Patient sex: F
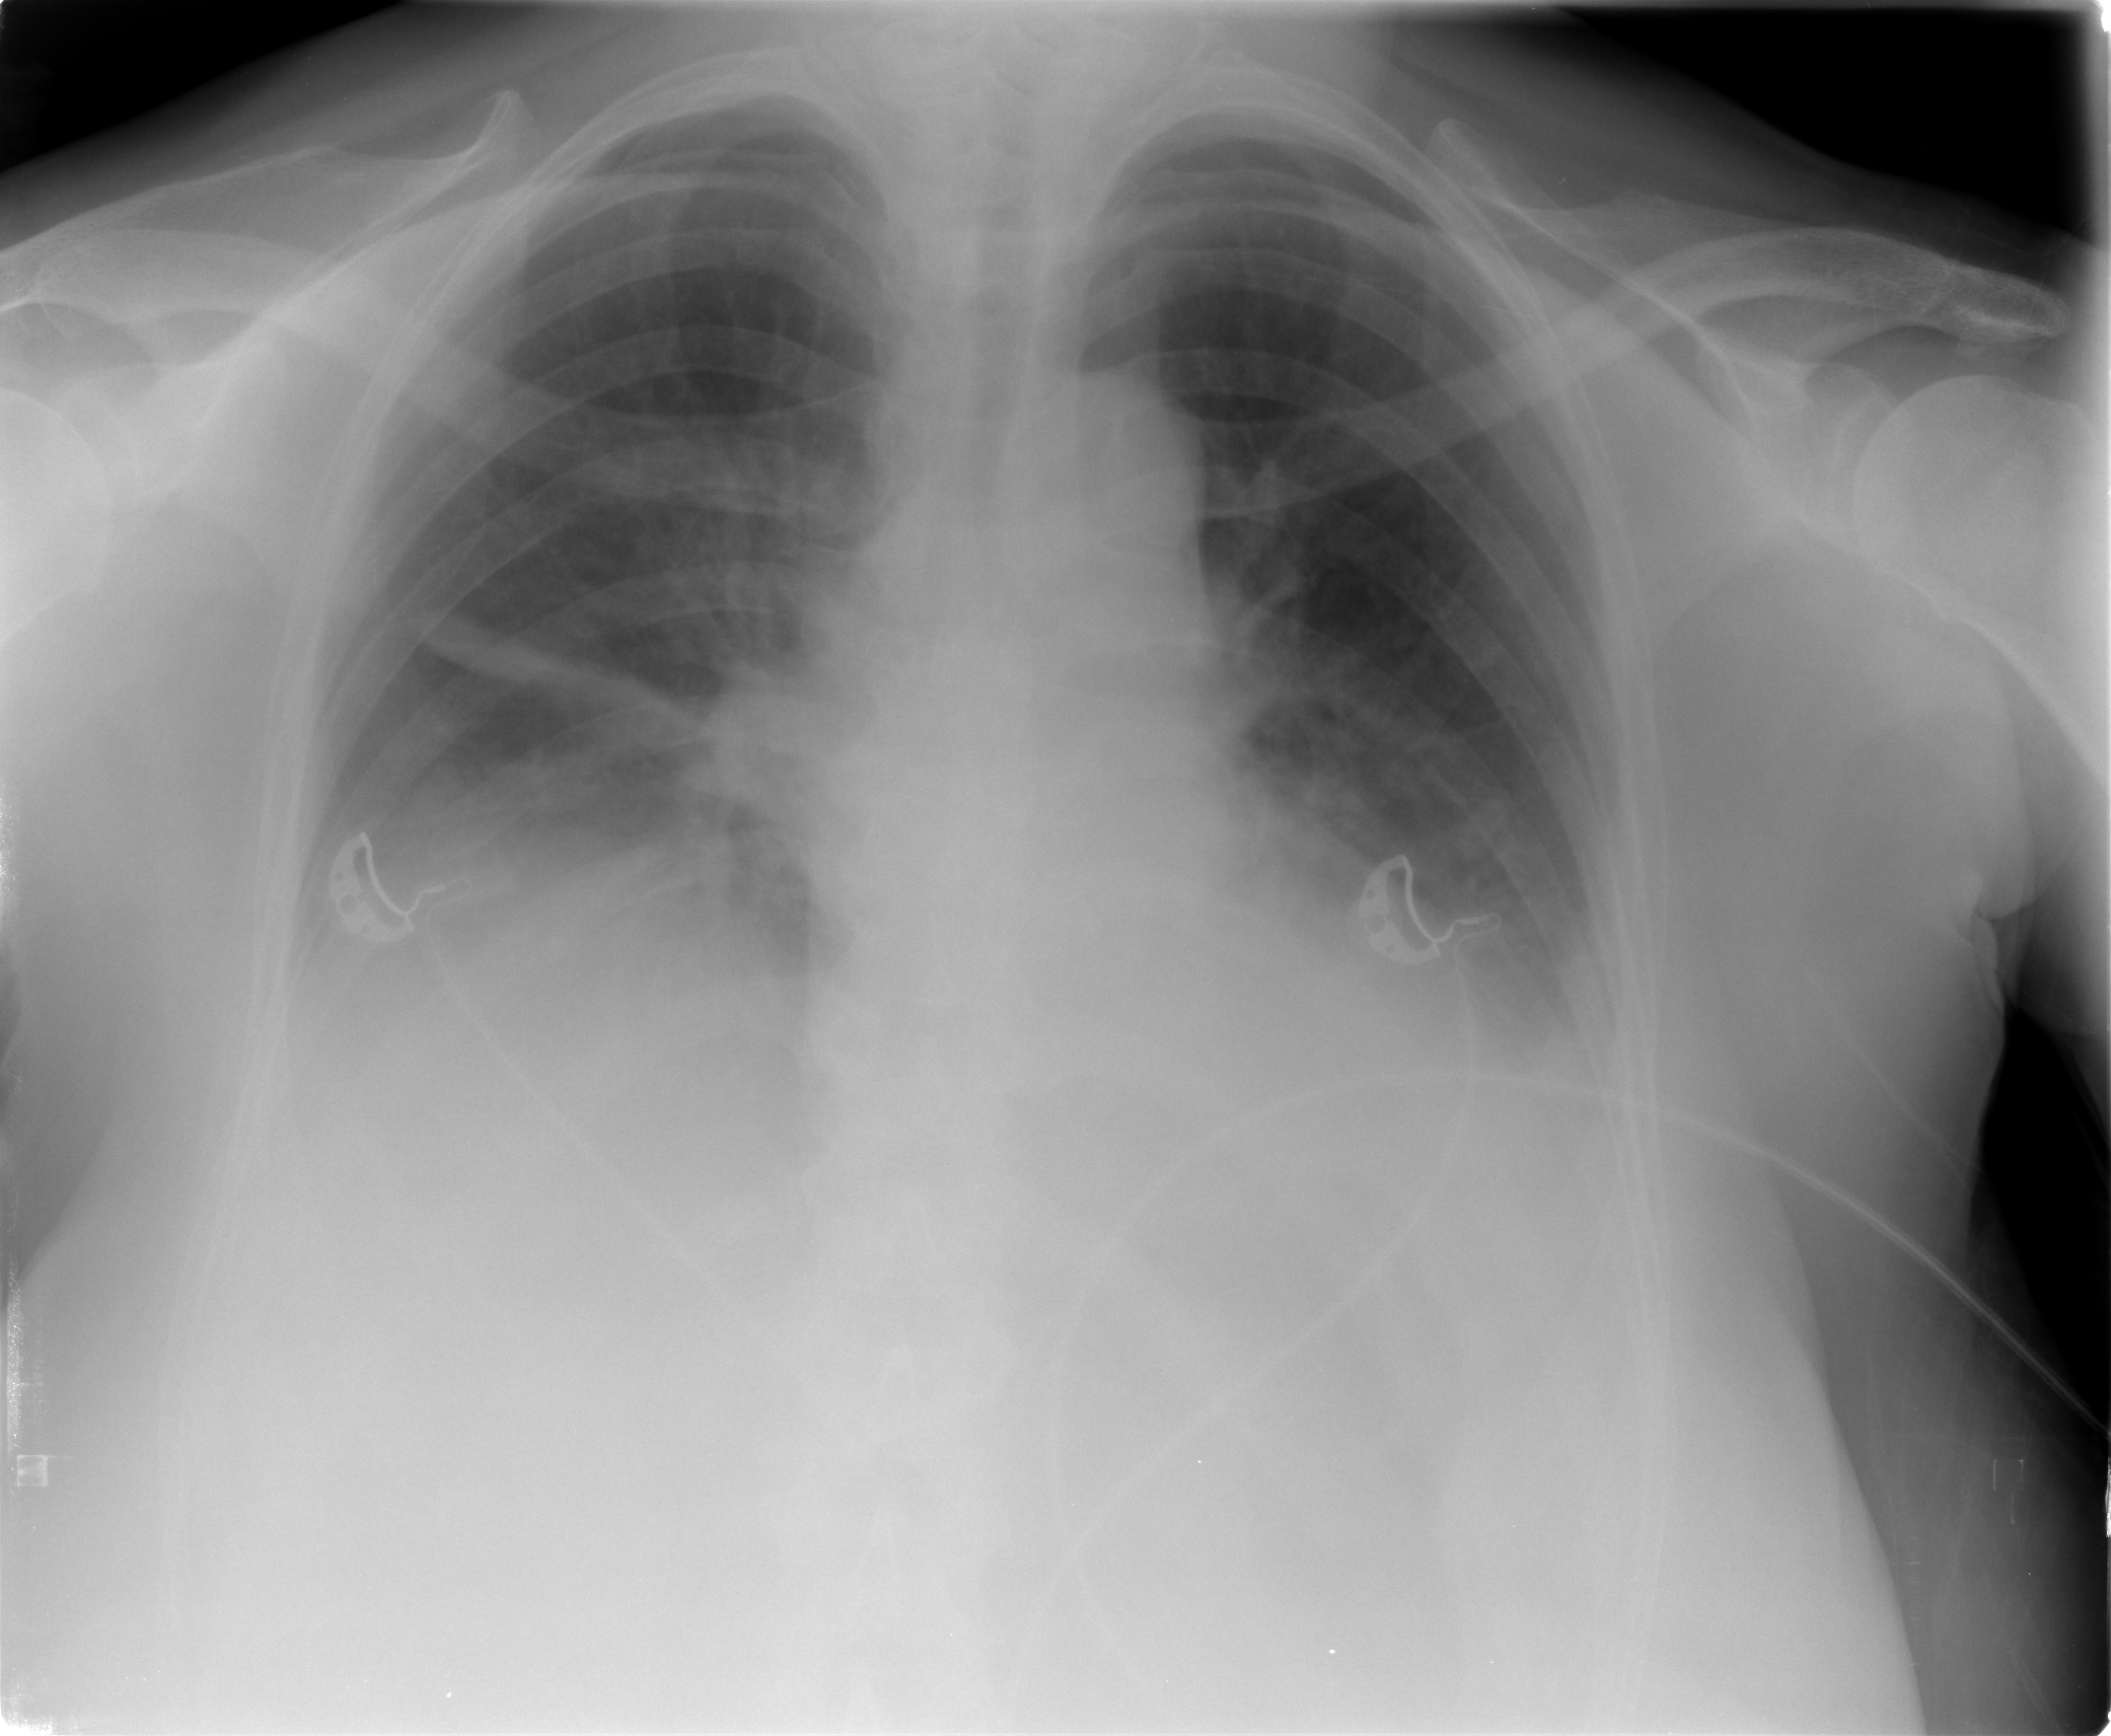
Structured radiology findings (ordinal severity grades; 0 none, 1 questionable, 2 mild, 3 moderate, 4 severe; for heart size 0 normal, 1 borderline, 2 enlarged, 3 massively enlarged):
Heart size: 0
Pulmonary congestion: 0
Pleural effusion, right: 2
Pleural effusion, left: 2
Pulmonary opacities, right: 0
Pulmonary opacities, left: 0
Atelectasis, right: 2
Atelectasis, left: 0